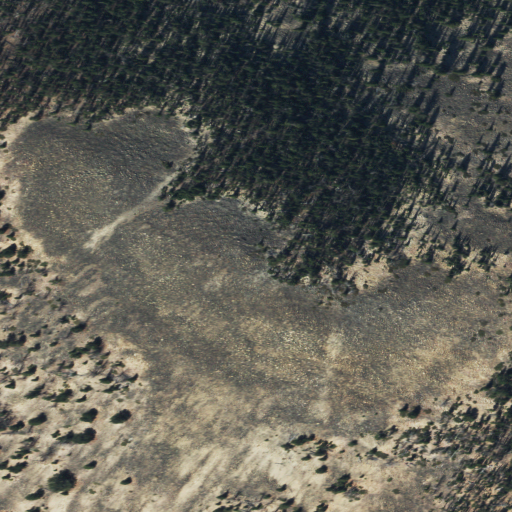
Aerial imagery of mountain in Montana named Beals Mountain containing shrub, evergreen forest, and grassland